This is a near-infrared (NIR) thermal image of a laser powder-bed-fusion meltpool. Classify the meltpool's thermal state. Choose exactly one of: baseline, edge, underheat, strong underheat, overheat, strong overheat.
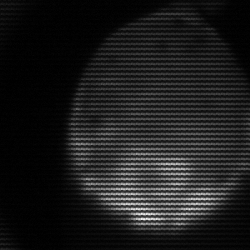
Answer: edge